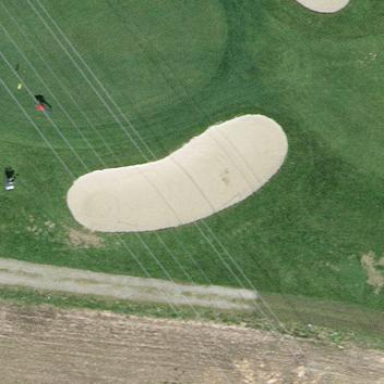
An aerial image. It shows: Golf bunker filled with natural sand.